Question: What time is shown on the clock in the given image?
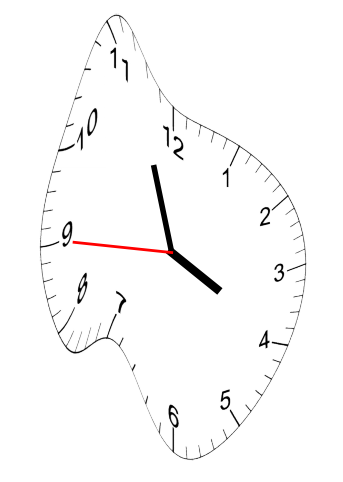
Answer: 03:56:45